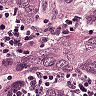
Metastatic tissue present: yes